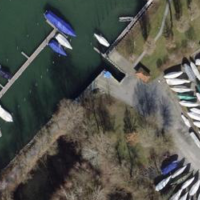
EUNIS habitat code: 53
Species observed at this site:
Mergus merganser